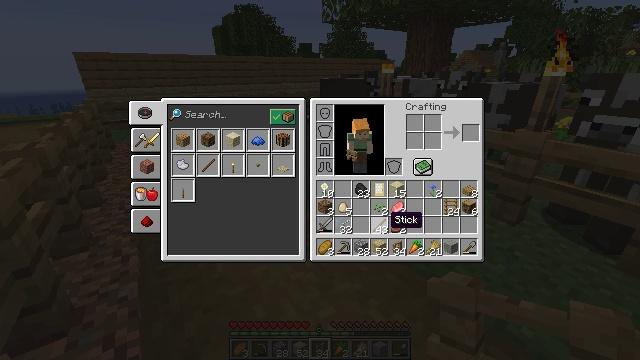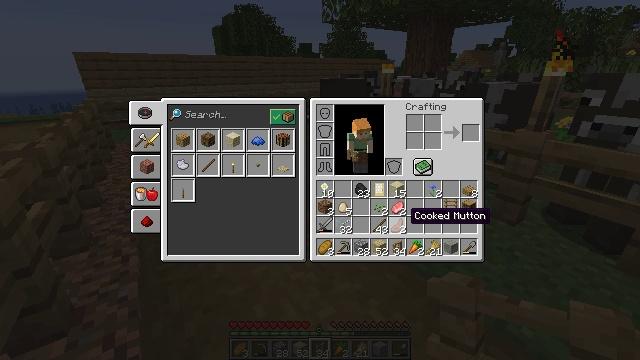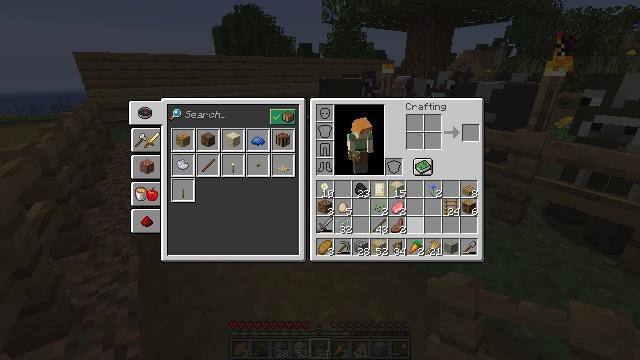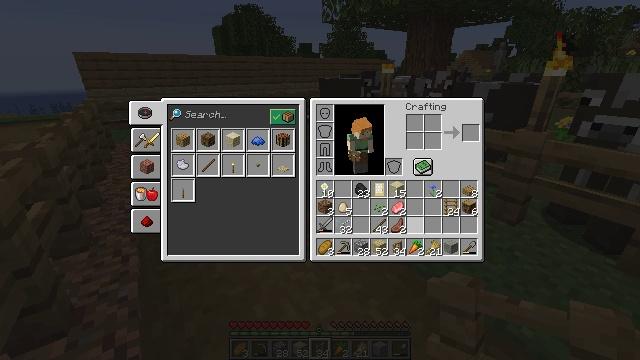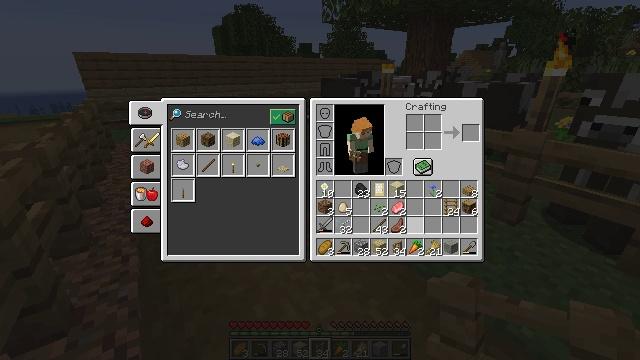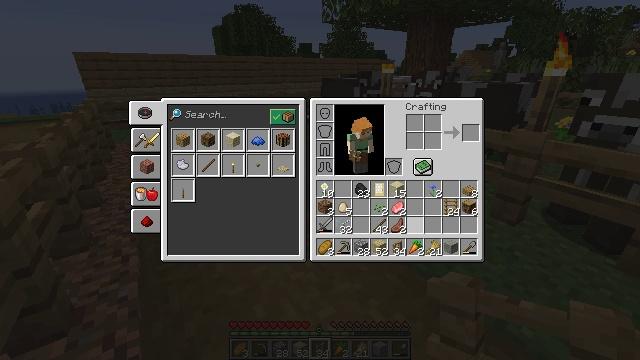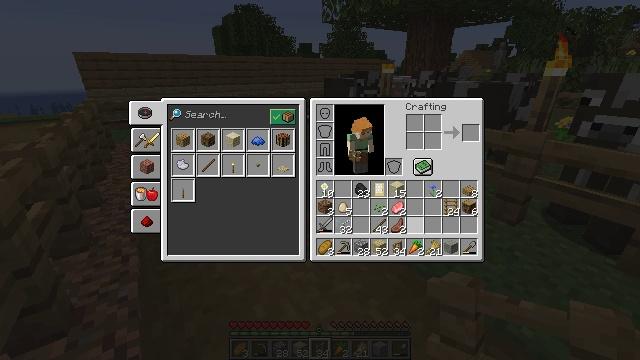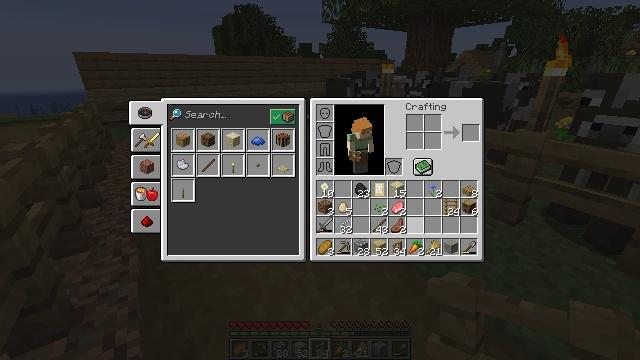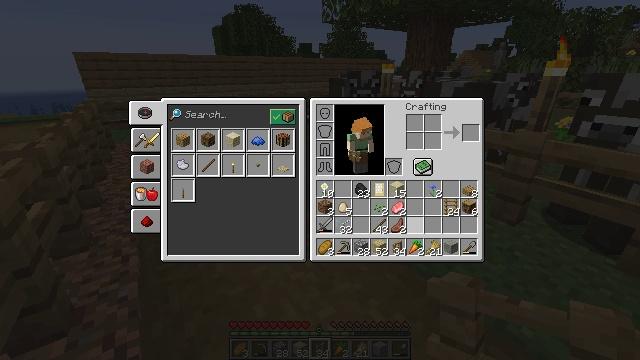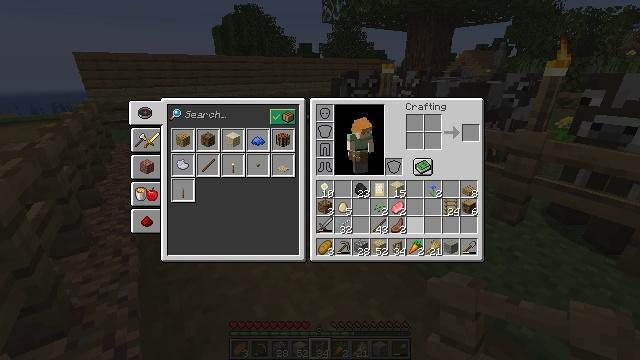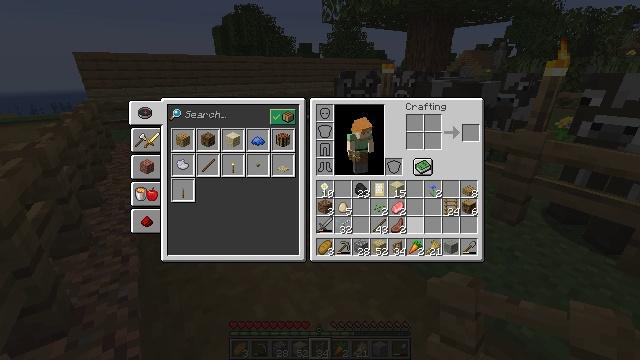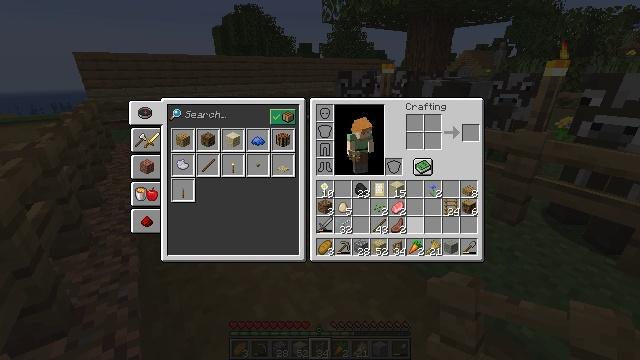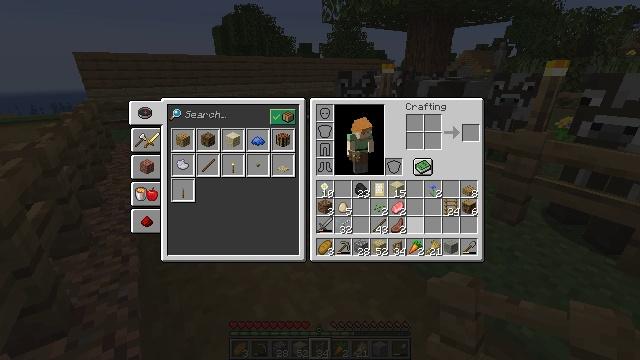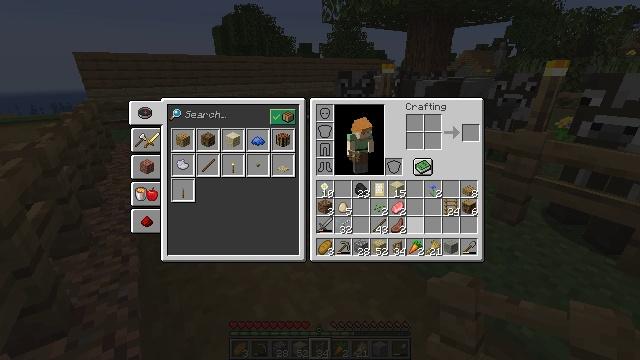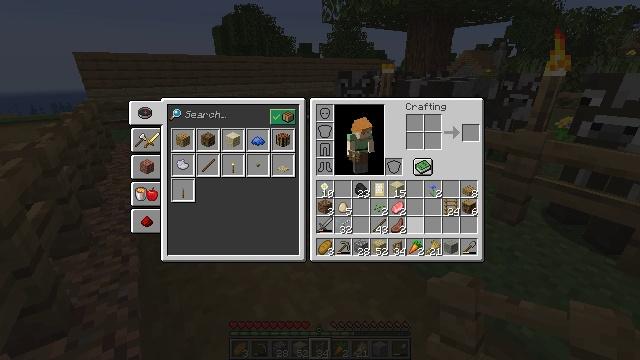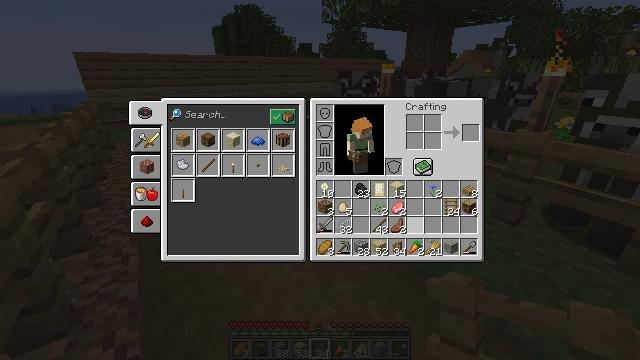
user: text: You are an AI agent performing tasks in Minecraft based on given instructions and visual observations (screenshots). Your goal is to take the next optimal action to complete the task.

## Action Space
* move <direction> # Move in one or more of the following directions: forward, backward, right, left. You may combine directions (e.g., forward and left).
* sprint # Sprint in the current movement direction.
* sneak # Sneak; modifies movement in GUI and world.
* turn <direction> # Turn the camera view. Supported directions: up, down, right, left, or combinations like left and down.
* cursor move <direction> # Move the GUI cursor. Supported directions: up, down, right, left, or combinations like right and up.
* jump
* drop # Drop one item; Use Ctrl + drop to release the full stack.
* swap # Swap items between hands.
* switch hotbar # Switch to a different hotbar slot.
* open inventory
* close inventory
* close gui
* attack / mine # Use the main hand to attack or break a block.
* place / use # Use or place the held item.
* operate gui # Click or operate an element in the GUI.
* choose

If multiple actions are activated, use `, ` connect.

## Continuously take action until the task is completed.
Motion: motion action
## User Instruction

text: Break down the oak fence.
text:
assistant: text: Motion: cursor move right
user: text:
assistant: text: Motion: no_op
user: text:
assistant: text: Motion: cursor move right
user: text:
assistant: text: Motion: no_op
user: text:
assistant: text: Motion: no_op
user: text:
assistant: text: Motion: no_op
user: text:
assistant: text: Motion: no_op
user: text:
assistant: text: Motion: no_op
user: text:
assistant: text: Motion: no_op
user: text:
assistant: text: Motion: no_op
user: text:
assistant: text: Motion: no_op
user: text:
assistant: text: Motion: no_op
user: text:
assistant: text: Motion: no_op
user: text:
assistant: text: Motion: no_op
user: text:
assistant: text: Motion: no_op
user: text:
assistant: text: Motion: no_op
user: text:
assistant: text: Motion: no_op
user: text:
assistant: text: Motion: no_op
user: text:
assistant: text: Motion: no_op
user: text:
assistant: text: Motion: no_op
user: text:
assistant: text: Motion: no_op
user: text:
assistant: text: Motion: no_op
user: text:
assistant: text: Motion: no_op
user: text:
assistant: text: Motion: no_op
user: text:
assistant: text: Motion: no_op
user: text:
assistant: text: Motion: no_op
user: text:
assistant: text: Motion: no_op
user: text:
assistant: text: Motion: no_op
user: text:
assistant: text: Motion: no_op
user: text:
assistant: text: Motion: no_op